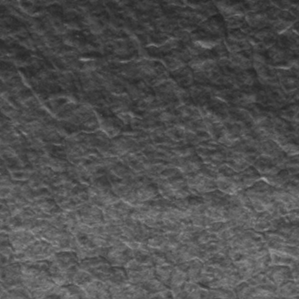
Label: frost